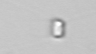
Label: Chaetoceros_tenuissimus